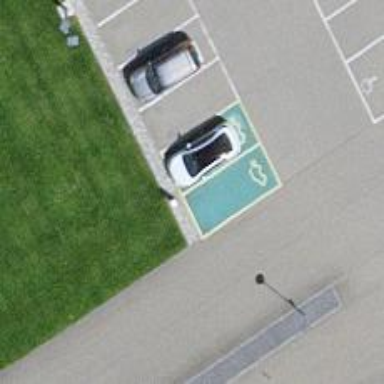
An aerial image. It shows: Charging station.